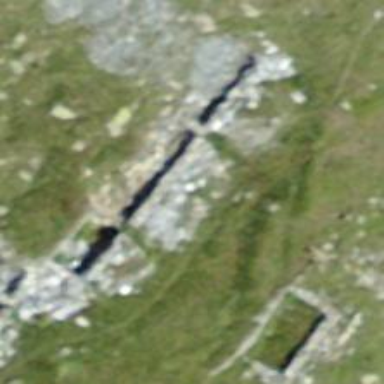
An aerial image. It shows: Ruins of building.